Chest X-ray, AP view. Patient: 22 years old, sex M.
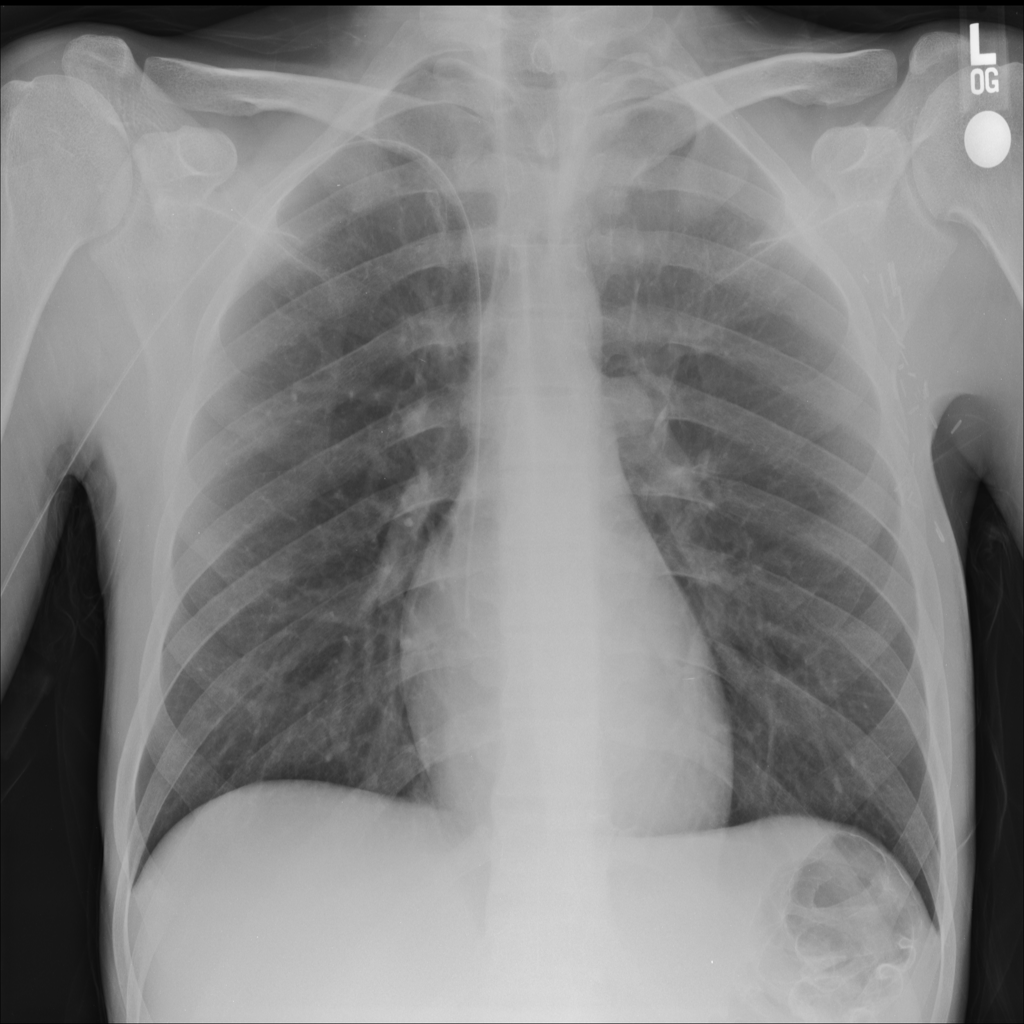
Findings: No Finding